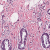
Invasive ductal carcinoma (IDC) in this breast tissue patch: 1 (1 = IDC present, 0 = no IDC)